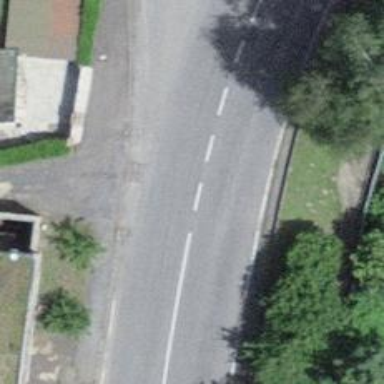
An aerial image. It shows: Primary road with asphalt surface and no sidewalks.